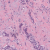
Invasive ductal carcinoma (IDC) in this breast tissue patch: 1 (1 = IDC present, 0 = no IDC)